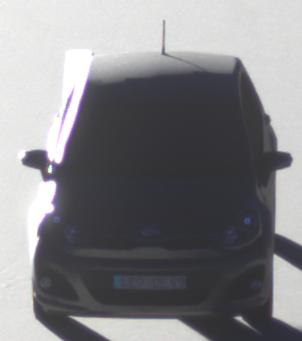
Make: KIA
Model: Rio 1.2
Detailed model: Rio (UB)
Model produced from: 2011/09
Model produced until: 2015/01
Doors: 3
Color: gray
Road condition: dry road
Daytime: sunrise or sunset
Contrast: high contrast